Question: I am retrieving data from a database and display on a PDF using FPDF.
The following is what I am trying to achieve:
This is what I did so far :
'''
$pdf->Write(10,"Qualification(1):$text ".$record['Qualification']);
$pdf->Ln(); //Go to a new line
$pdf->Write(10,"Awarding body/Institution:$text1".$record['IssuingBody']);
$pdf->Ln();
$pdf->Write(10,"Date of completion / award:$text2".$record['CompletionDate']);
$pdf->Ln();
$pdf->Write(10,"Purpose of the qualification:$text2".$record['CountryEligibility']);
$pdf->Ln();
$pdf->Write(10,"Minimum duration of study:$text2".$record['EntryRequirements']);
'''
it totally displays incorrectly, hence I am considering displaying it in a borderless table. My first time working with FPDF, Please assist
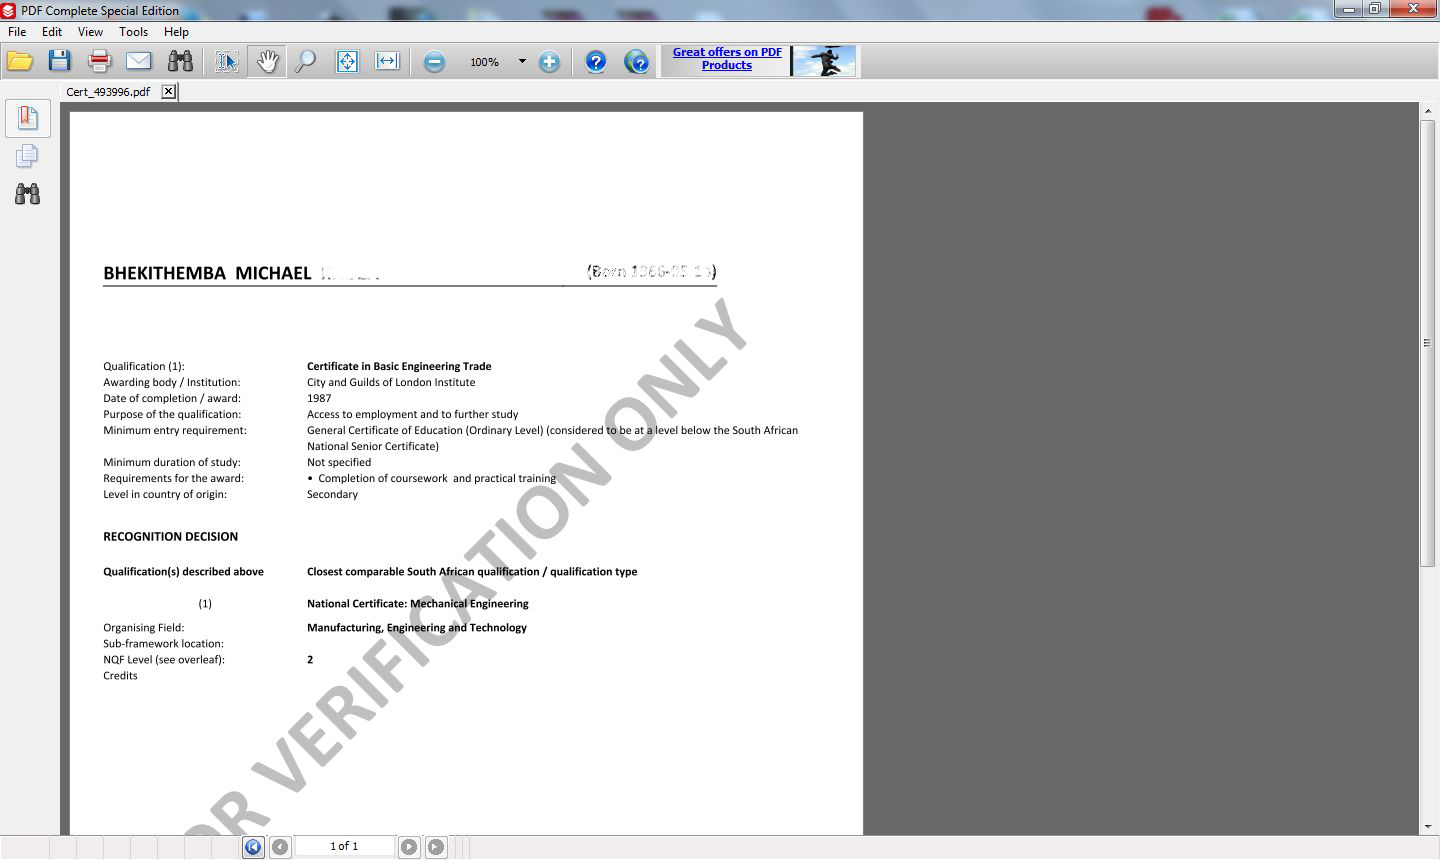
Answer: A zero in the cell syntax represents no boarder. it works the same for a multicell.
'''
<?php
include_once 'scripts/init.php'; //Connect to the database
require 'fpdf/fpdf.php';
require 'fpdf/rotation.php'; //import fpdf and the watermark class
$aptid = $_SESSION['apt']; //The applicant ID
//Class to create the water mark
class PDF extends PDF_Rotate
{
function Header()
{
//Put the watermark
$this->SetFont('Arial','B',50);
$this->SetTextColor(255,192,203);
$this->RotatedText(35,190,'FOR VERIFICATION ONLY',45);
}
function RotatedText($x, $y, $txt, $angle)
{
//Text rotated around its origin
$this->Rotate($angle,$x,$y);
$this->Text($x,$y,$txt);
$this->Rotate(0);
}
}
$pdf=new PDF(); //create an instance of the fpdf class
$pdf->AddPage(); //create the pdf page
//Retrieve the qualification holder details from the database
$query = "SELECT a.QhFullName, a.QhDOB, a.Qualification, a.IssuingBody, a.CompletionDate, a.EntryRequirements, a.CountryEligibility, a.ProgrammeRequirements, a.MinStudyDuration, a.CountryLevel, a.OrgField, a.SubFramework, a.NQFLevel, a.Credits, a.ClosestQualification
FROM Evaluation a
INNER JOIN Apn b ON a.ApnID = b.AptID
WHERE b.AptID LIKE $aptid";
$stmt = sqlsrv_query( $conn, $query);
$record = sqlsrv_fetch_array( $stmt, SQLSRV_FETCH_ASSOC);
$text = 'Born: ';
$text0 = ' ';
$text1 = ' ';
//heading
$pdf->SetFont("Arial","B",10);
$pdf->Cell(0,10,$record['QhFullName'].$text0.$text.$record['QhDOB'],1,1,"L");
//body of the pdf
$pdf->ln();
//Display the qualification holders details on a pdf table using Cells
$pdf->SetFont("Arial","",06);
$pdf->Cell(80,5,'Qualification(1):',0,0,'L',0);
$pdf->Cell(80,5,$record['Qualification'],0,1,'L',0);
$pdf->Cell(80,5,'Awarding body/Institution:',0,0,'L',0);
$pdf->Cell(80,5,$record['IssuingBody'],0,1,'L',0);
$pdf->Cell(80,5,'Date of completion / award:',0,0,'L',0);
$pdf->Cell(80,5,$record['CompletionDate'],0,1,'L',0);
$pdf->Cell(80,5,'Purpose of the qualification:',0,0,'L',0);
$pdf->Cell(80,5,$record['CountryEligibility'],0,1,'L',0);
$pdf->Cell(80,5,'Minimum entry requirement:',0,0,'L',0);
$pdf->MultiCell( 80, 5,$record['EntryRequirements'], 0);
$pdf->Cell(80,5,'Minimum duration of study:',0,0,'L',0);
$pdf->Cell(80,5,$record['MinStudyDuration'],0,1,'L',0);
$pdf->Cell(80,5,'Requirements for the award:',0,0,'L',0);
$pdf->Cell(80,5,$record['ProgrammeRequirements'],0,1,'L',0);
$pdf->Cell(80,5,'Requirements for the award:',0,0,'L',0);
$pdf->Cell(80,5,$record['CountryLevel'],0,1,'L',0);
$pdf->SetFont("Arial","B",08);
$pdf->Cell(80,9,'RECOGNITION DECISION',0,1,'L',0);
$pdf->Cell(80,5,'Qualification(s) describe above:',0,0,'L',0);
$pdf->Cell(80,5,'Closest comparable South African qualification / qualification type',0,1,'L',0);
$pdf->Cell(80,5,'(1):',0,0,'C',0);
$pdf->Cell(80,5,$record['ClosestQualification'],0,1,'L',0);
$pdf->SetFont("Arial","",08);
$pdf->Cell(80,5,'Organising Field:',0,0,'L',0);
$pdf->SetFont("Arial","B",08);
$pdf->Cell(80,5,$record['OrgField'],0,1,'L',0);
$pdf->SetFont("Arial","",08);
$pdf->Cell(80,5,'Sub-framework location:',0,0,'L',0);
$pdf->SetFont("Arial","B",08);
$pdf->Cell(80,5,$record['SubFramework'],0,1,'L',0);
$pdf->SetFont("Arial","",08);
$pdf->Cell(80,5,'NQF Level(see overleaf):',0,0,'L',0);
$pdf->SetFont("Arial","B",08);
$pdf->Cell(80,5,substr($record['NQFLevel'], -1),0,1,'L',0);
$pdf->SetFont("Arial","",08);
$pdf->Cell(80,5,'Credits:',0,0,'L',0);
$pdf->SetFont("Arial","B",08);
$pdf->Cell(80,5,$record['Credits'],0,1,'L',0);
$pdf->Output(); //Output data to the PDF
?>
'''